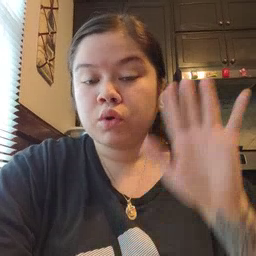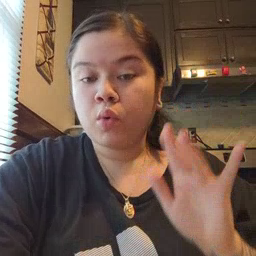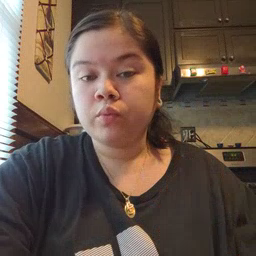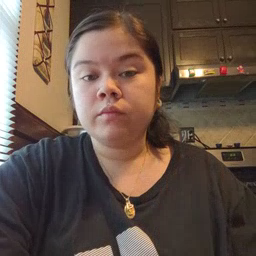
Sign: snow